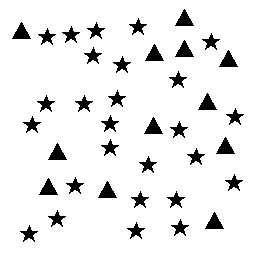
Squares: 0
Triangles: 12
Stars: 26
Total shapes: 38